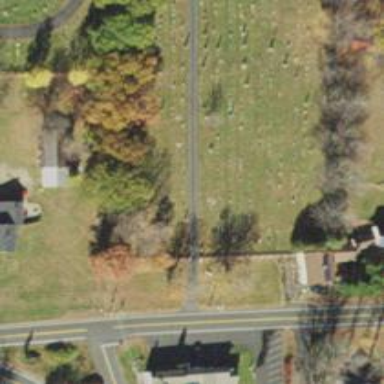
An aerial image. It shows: Private cemetery with solemn ambiance.